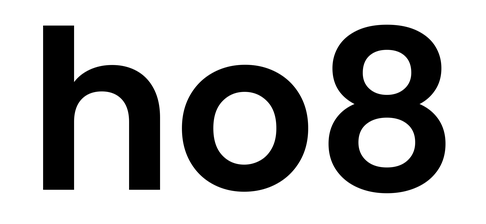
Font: Poppins-SemiBold